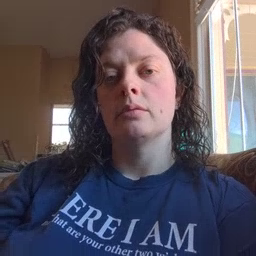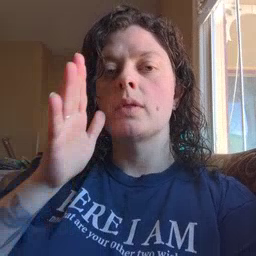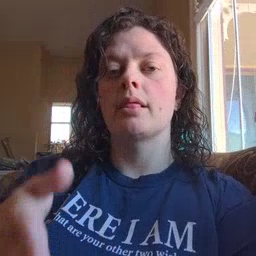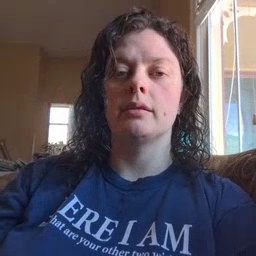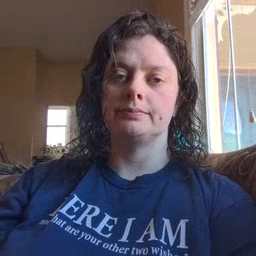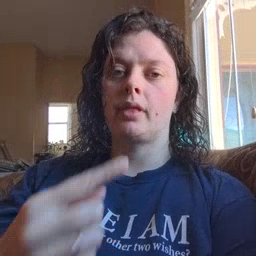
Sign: will